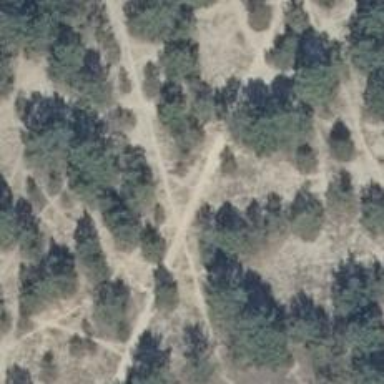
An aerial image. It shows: Sandy path with tracktype of grade5.